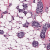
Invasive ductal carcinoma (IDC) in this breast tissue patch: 1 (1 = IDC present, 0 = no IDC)